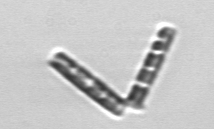
Label: Thalassionema